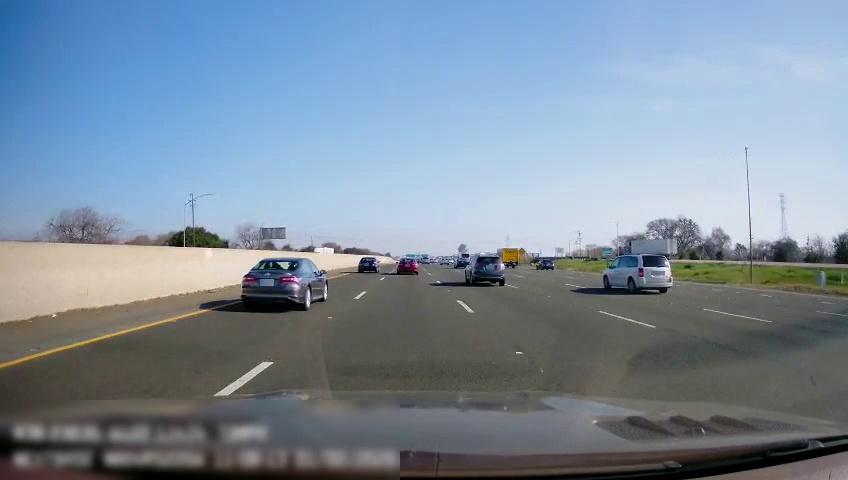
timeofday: Day
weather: Sunny
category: Drivable Space
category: Drivable Space
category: Vehicles | SUV
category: Vehicles | Truck
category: Vehicles | Car
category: Vehicles | SUV
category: Vehicles | Van
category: Vehicles | Car
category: Vehicles | Car
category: Vehicles | Car
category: Vehicles | Truck
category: Vehicles | Truck
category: Lanes | Alternate Lane
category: Lanes | Current Lane
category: Lanes | Current Lane
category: Lanes | Alternate Lane
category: Lanes | Alternate Lane
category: Lanes | Alternate Lane
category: Lanes | Alternate Lane
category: Lanes | Alternate Lane
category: Traffic | Signs
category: Traffic | Signs